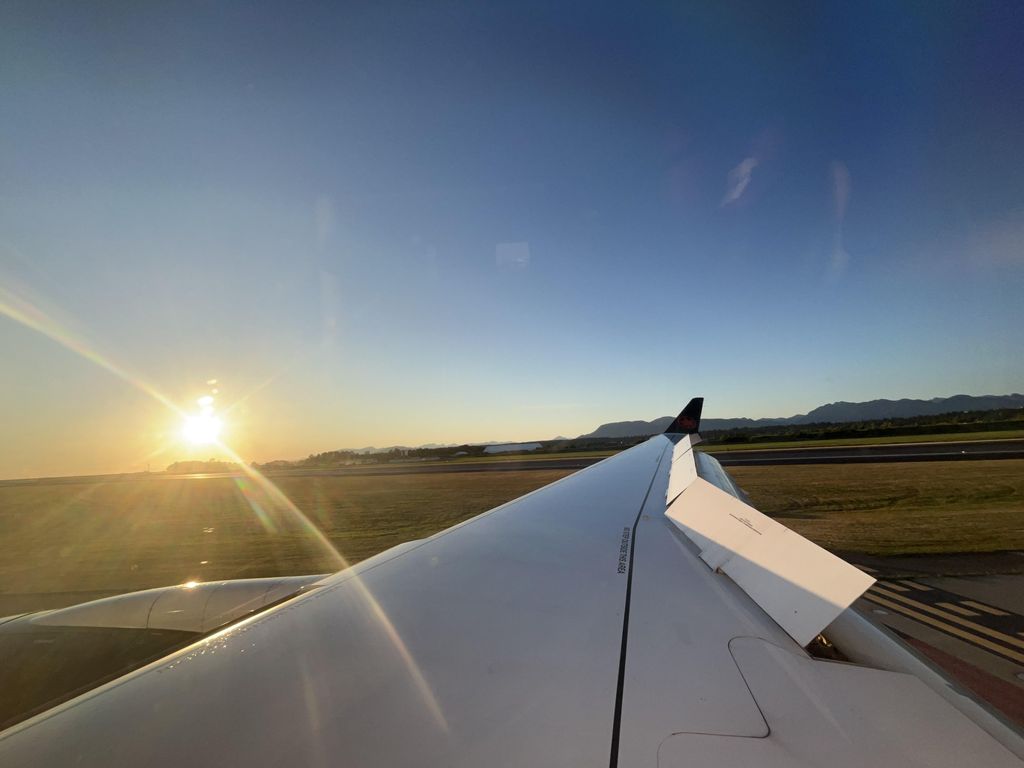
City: vancouver